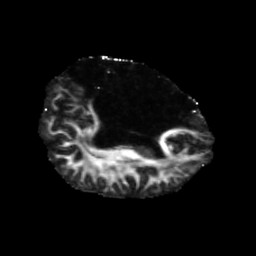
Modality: FA
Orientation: axial
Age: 48
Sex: male
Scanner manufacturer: siemens
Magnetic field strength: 3 T
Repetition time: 5.47 s
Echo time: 0.0854 s